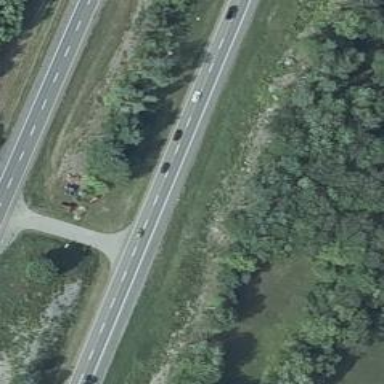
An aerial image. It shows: Asphalt motorway.